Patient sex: F
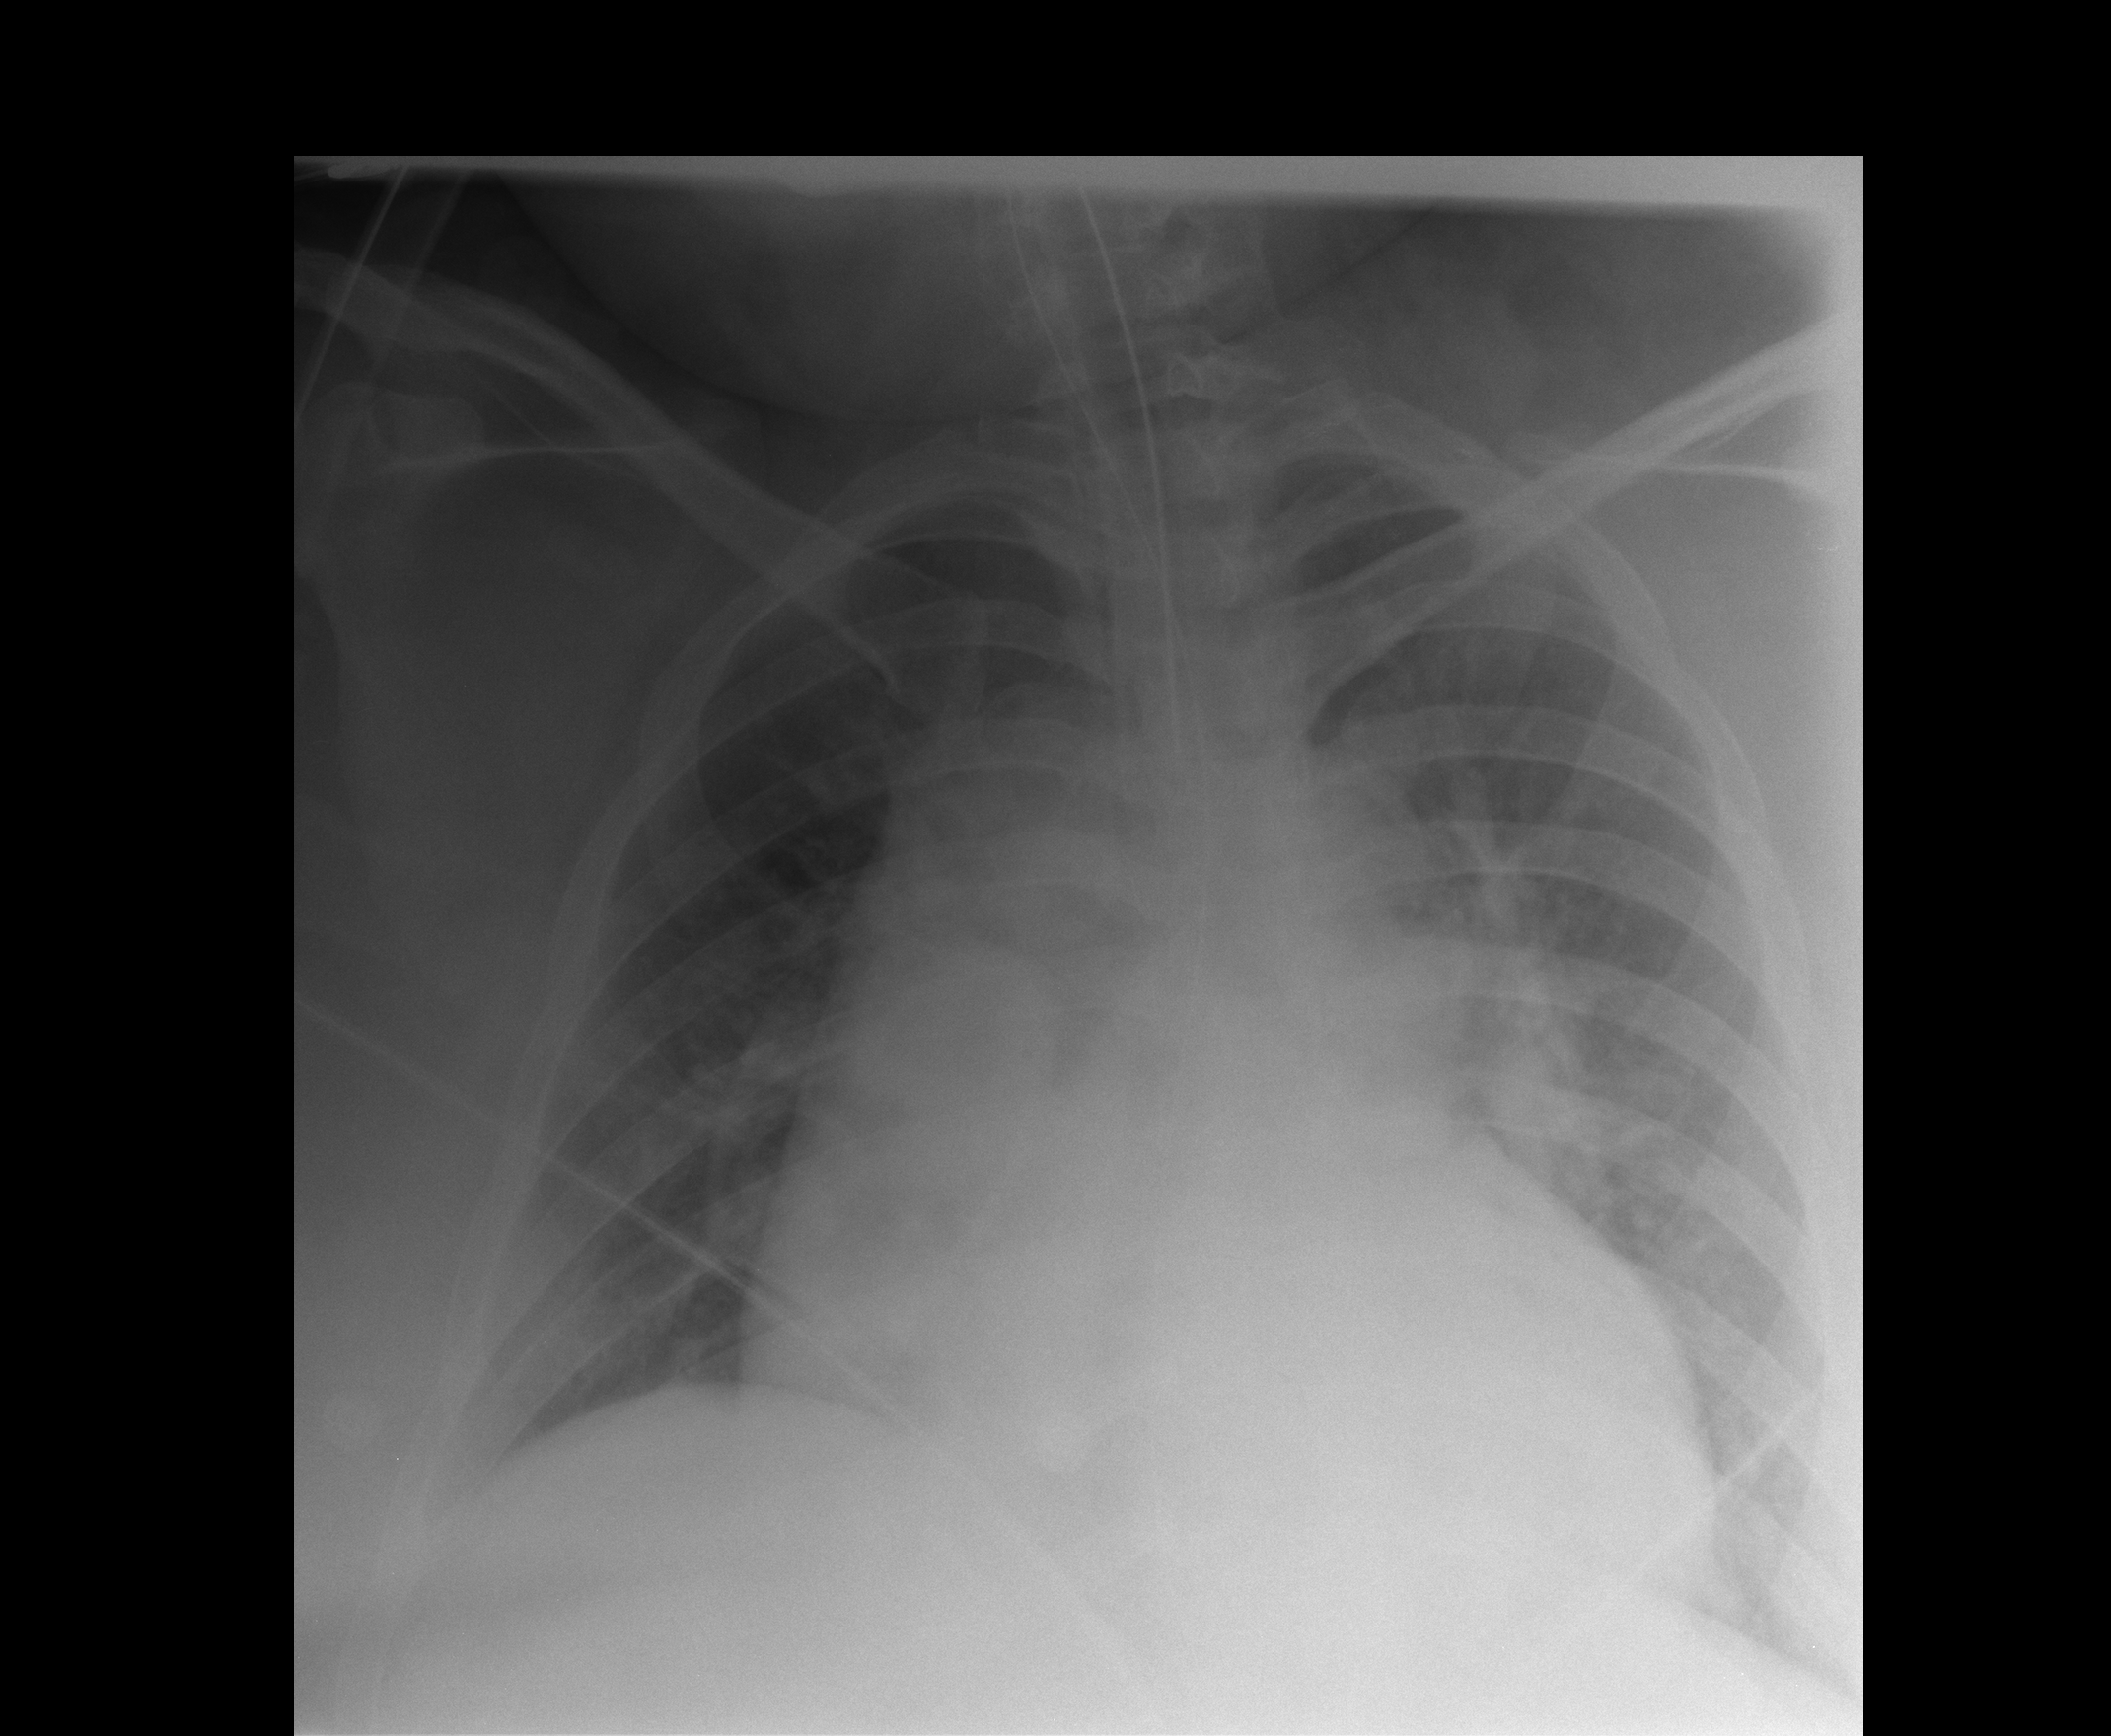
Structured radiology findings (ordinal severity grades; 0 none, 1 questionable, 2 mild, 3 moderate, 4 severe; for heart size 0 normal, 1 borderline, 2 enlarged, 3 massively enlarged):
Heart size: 2
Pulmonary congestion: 2
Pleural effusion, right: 1
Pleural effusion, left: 1
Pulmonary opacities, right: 1
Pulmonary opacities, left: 1
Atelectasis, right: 2
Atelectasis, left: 2